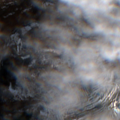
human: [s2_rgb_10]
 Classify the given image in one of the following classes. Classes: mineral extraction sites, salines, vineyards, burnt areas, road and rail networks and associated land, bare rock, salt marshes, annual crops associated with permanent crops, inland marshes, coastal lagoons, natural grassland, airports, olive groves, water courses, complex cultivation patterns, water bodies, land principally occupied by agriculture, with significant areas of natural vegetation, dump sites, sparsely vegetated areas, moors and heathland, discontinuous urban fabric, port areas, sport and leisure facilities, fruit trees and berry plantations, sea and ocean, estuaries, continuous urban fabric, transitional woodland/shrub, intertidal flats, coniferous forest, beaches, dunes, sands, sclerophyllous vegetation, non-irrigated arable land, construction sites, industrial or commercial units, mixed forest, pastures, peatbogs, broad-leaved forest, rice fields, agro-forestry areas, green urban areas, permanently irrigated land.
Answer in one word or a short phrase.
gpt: complex cultivation patterns, broad-leaved forest, natural grassland, transitional woodland/shrub